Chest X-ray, PA view. Patient: 17 years old, sex F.
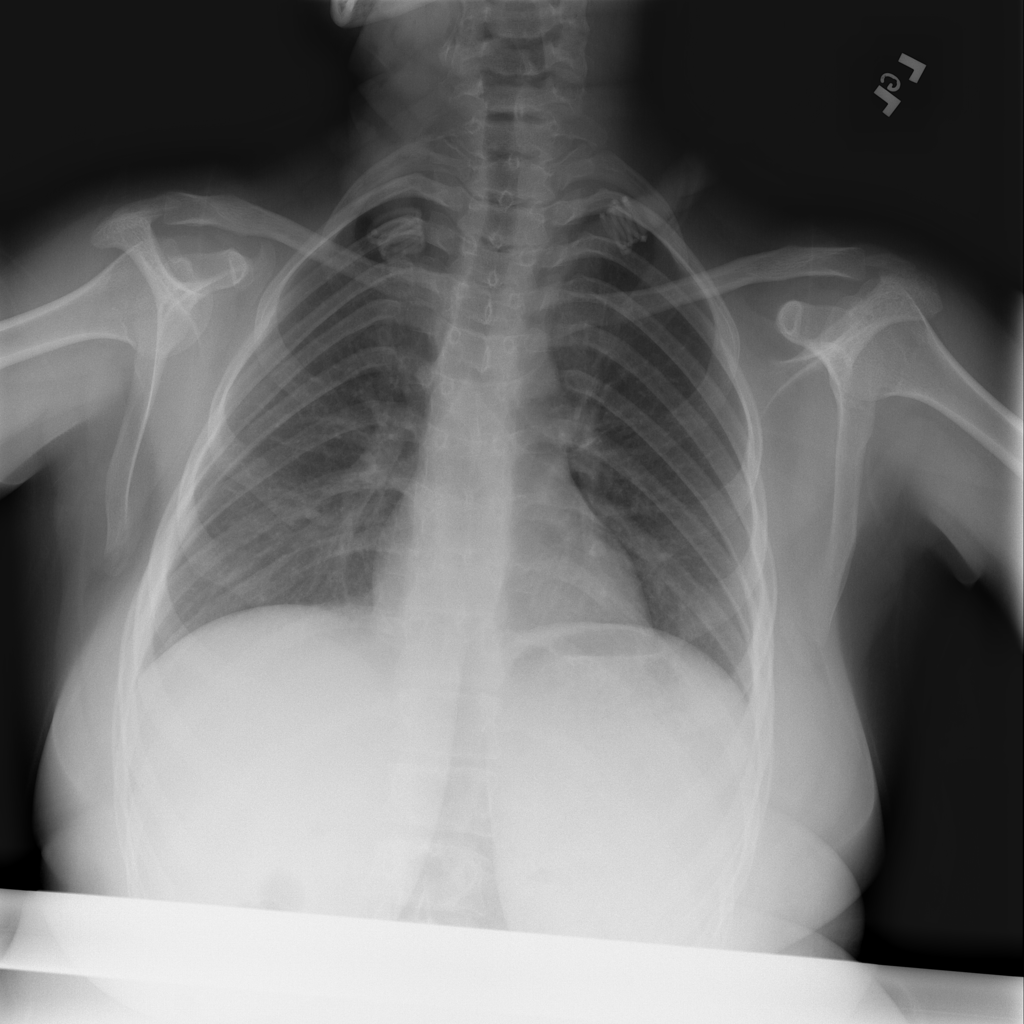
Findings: No Finding